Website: lowes
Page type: cart
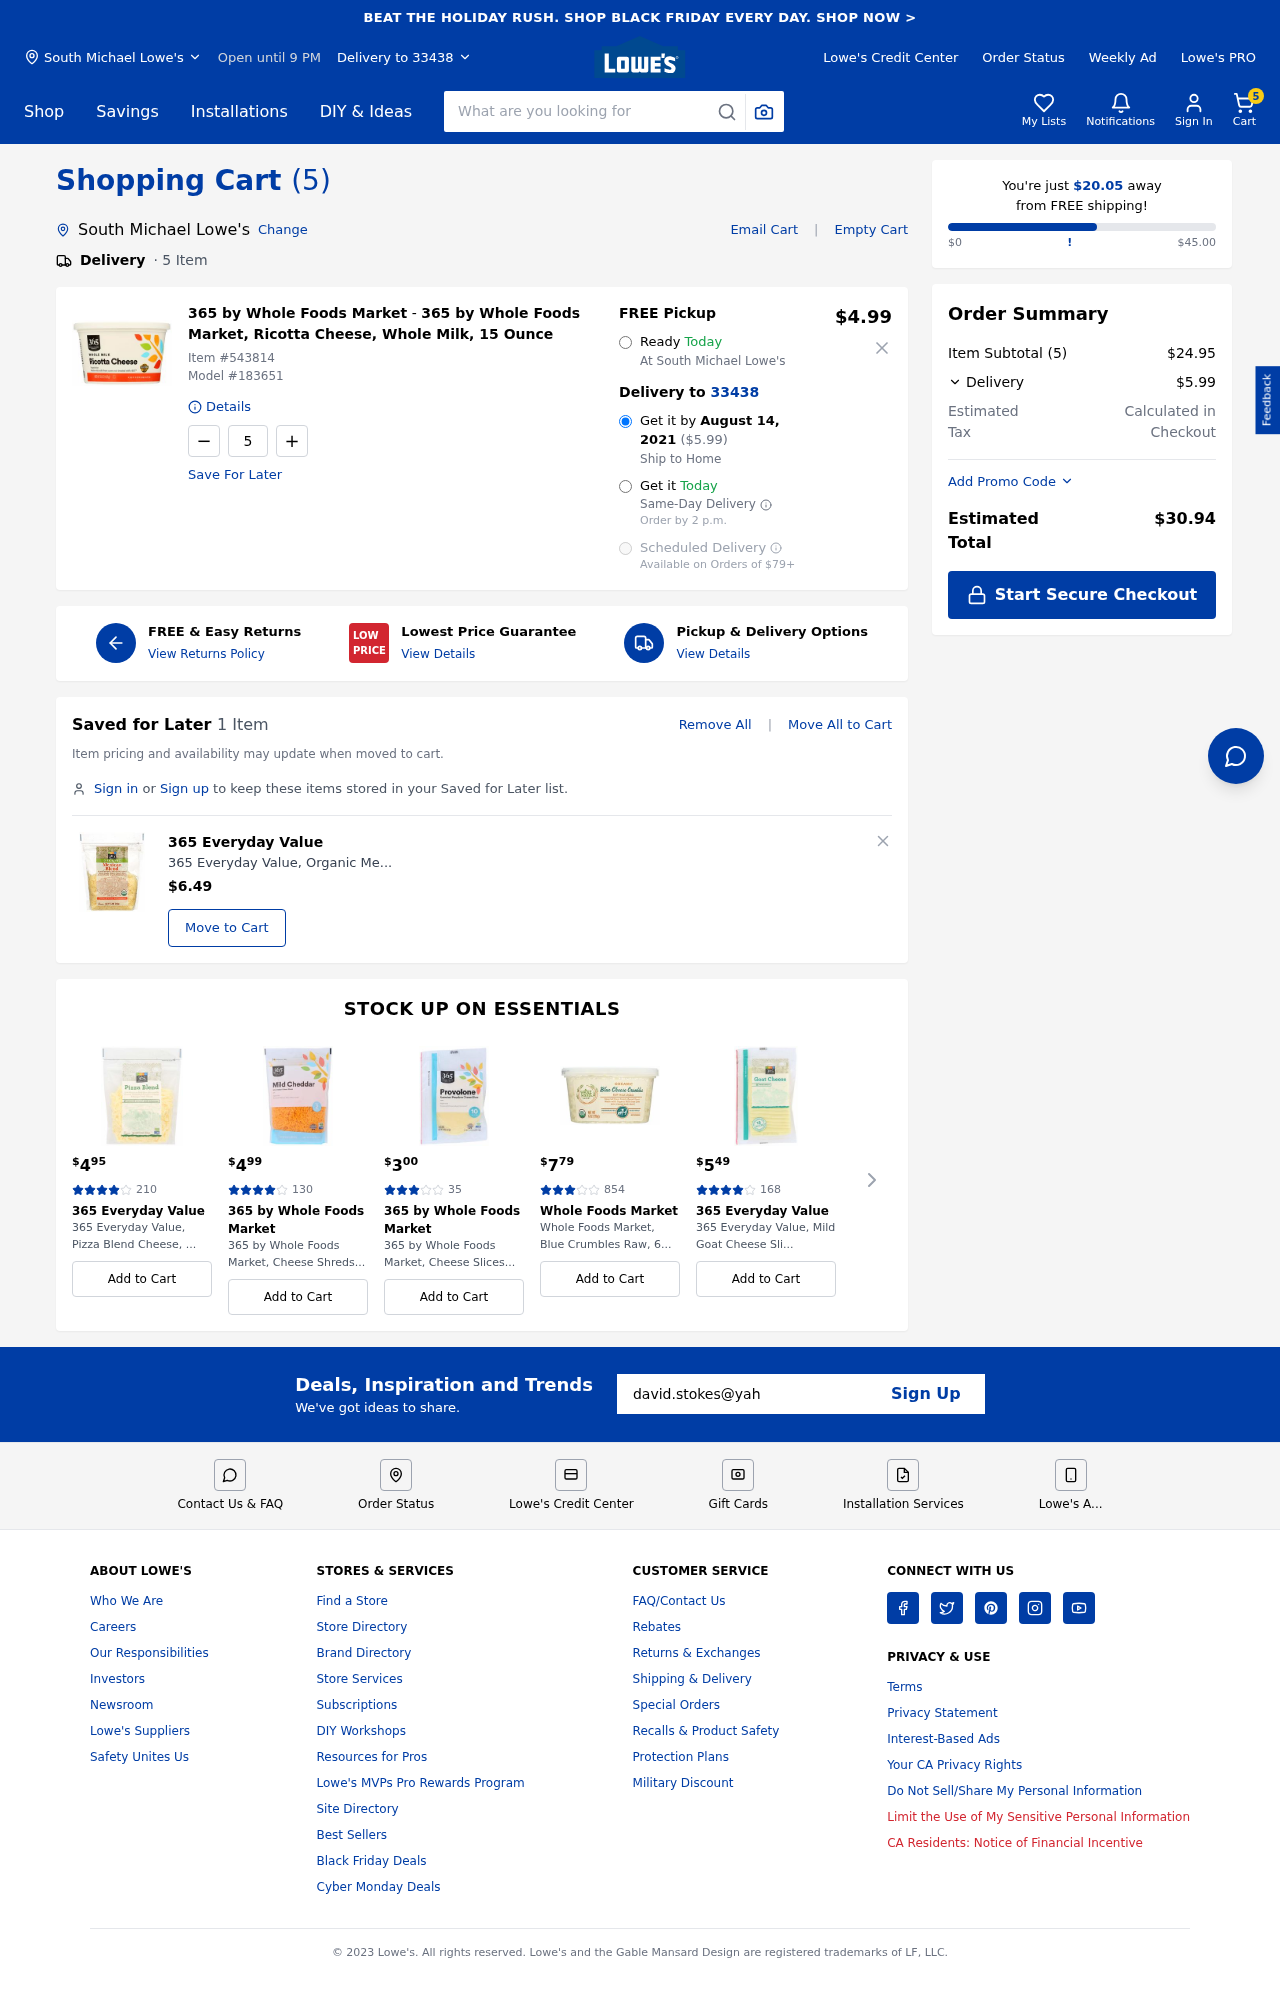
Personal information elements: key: PII_CITY
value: South Michael Lowe's
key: PII_EMAIL
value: david.stokes@yahoo.com
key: PII_POSTCODE
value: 33438
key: PII_CITY2
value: South Michael Lowe's
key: PII_CITY3
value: South Michael
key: PII_POSTCODE2
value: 33438
Product elements: key: PRODUCT1_BRAND
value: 365 by Whole Foods Market
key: PRODUCT1_NAME
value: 365 by Whole Foods Market, Ricotta Cheese, Whole Milk, 15 Ounce
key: PRODUCT1_PRICE
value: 4.99
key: PRODUCT1_QUANTITY
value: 5
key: PRODUCT2_BRAND
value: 365 Everyday Value
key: PRODUCT2_NAME
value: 365 Everyday Value, Organic Mexican Blend Cheese, Shredded, 12 oz
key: PRODUCT2_PRICE
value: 6.49
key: PRODUCT1_ITEM_NUMBER
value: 543814
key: PRODUCT1_MODEL_NUMBER
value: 183651
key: PRODUCT3_PRICE
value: $495
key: PRODUCT3_NUM_RATINGS
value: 210
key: PRODUCT3_BRAND
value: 365 Everyday Value
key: PRODUCT3_NAME
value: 365 Everyday Value, Pizza Blend Cheese, ...
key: PRODUCT4_PRICE
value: $499
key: PRODUCT4_NUM_RATINGS
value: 130
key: PRODUCT4_BRAND
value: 365 by Whole Foods Market
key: PRODUCT4_NAME
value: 365 by Whole Foods Market, Cheese Shreds...
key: PRODUCT5_PRICE
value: $300
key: PRODUCT5_NUM_RATINGS
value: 35
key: PRODUCT5_BRAND
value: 365 by Whole Foods Market
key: PRODUCT5_NAME
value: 365 by Whole Foods Market, Cheese Slices...
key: PRODUCT6_PRICE
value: $779
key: PRODUCT6_NUM_RATINGS
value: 854
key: PRODUCT6_BRAND
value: Whole Foods Market
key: PRODUCT6_NAME
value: Whole Foods Market, Blue Crumbles Raw, 6...
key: PRODUCT7_PRICE
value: $549
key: PRODUCT7_NUM_RATINGS
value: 168
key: PRODUCT7_BRAND
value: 365 Everyday Value
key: PRODUCT7_NAME
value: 365 Everyday Value, Mild Goat Cheese Sli...
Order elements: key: ORDER_NUM_ITEMS
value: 5
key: ORDER_DELIVERY_DATE
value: August 14, 2021
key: ORDER_SHIPPING_COST2
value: $5.99
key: ORDER_SHIPPING_AWAY
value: $20.05
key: ORDER_SUBTOTAL
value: $24.95
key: ORDER_SHIPPING_COST
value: $5.99
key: ORDER_TOTAL
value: $30.94
Search elements: key: HEADER_SEARCH
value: What are you looking for
Other elements: key: SAVED_NUM_ITEMS
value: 1 Item